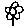
Label: flower